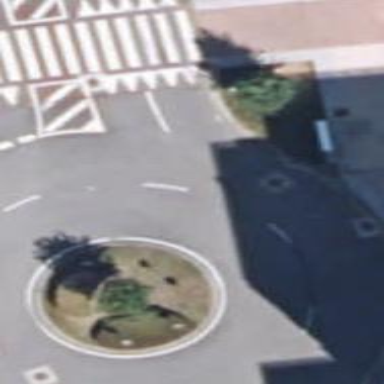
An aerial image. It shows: Tertiary road leading to roundabout junction.